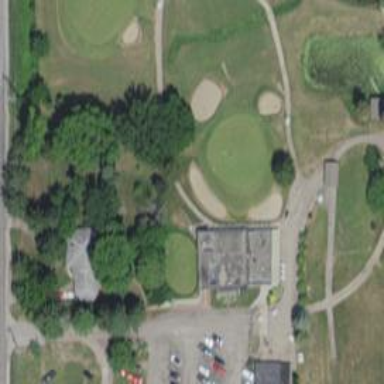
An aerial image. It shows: Golf hole.